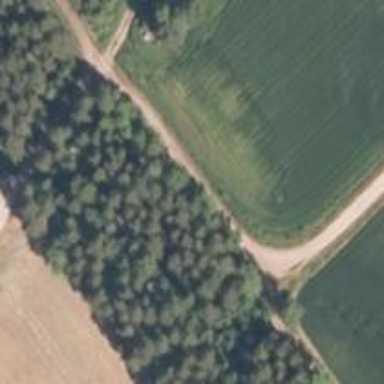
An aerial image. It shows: Unclassified road with grade 2 tracktype.